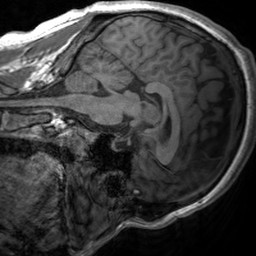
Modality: T1w
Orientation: sagittal
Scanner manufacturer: siemens
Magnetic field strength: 3 T
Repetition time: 1.54 s
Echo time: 0.00234 s